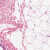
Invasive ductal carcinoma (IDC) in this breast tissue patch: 0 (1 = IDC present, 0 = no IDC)